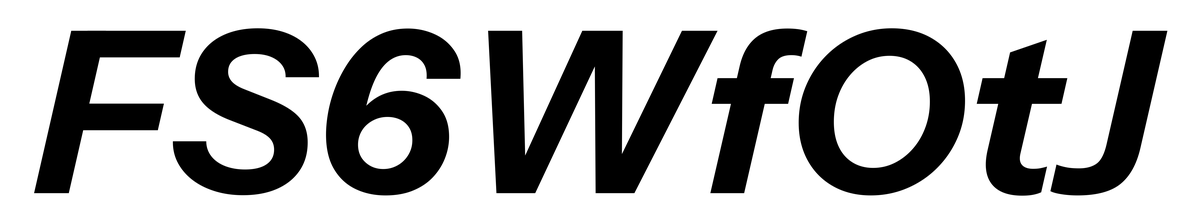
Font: InstrumentSans-Italic_Bold_Italic